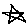
Label: star